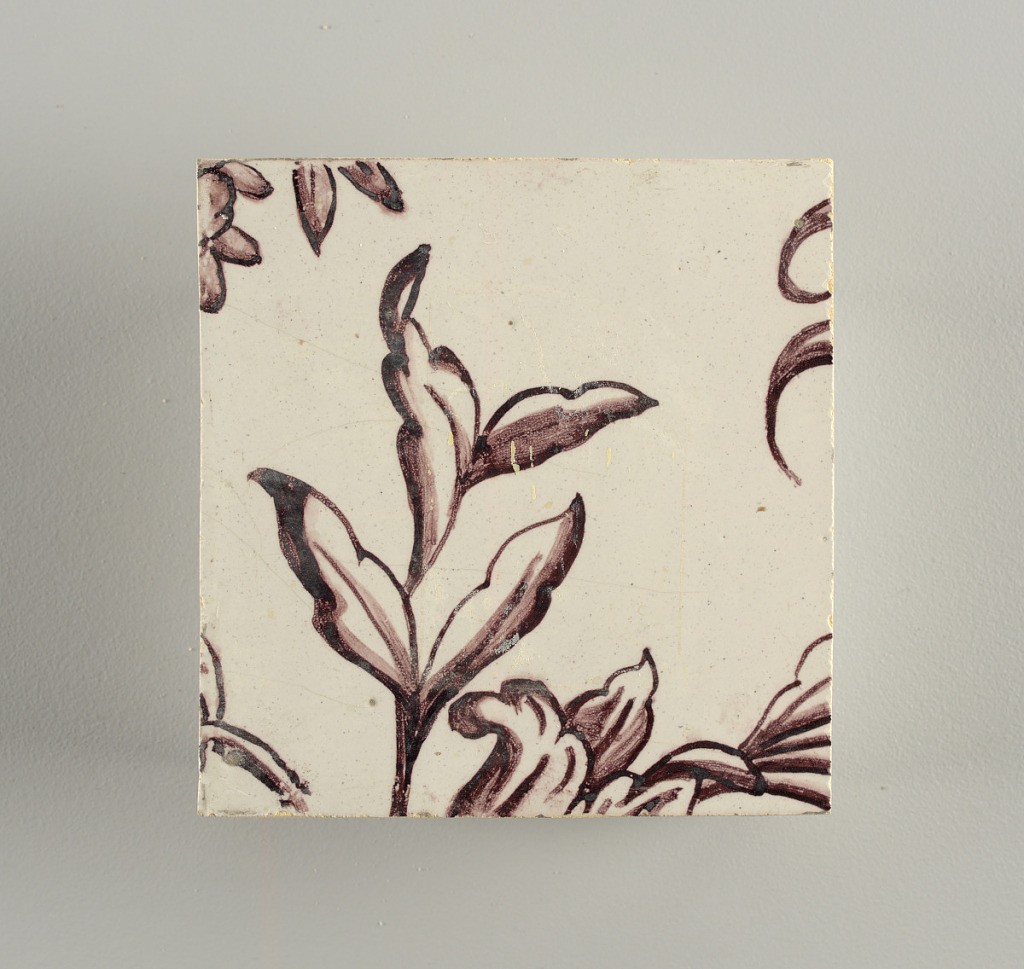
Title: Wall facing
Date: ca. 1725
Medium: tin-glazed earthenware, underglaze
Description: Running design for a frieze or a dado, composed of scrolls of foliage and strapwork, and four repeating motifs--a seated woman in a small upright oval medallion, a putto seated on a rocailled base, and strapwork in axial pattern.  The various panels, A to F, show various repeats of the same design, all being five tiles high and a varying number of tiles wide.